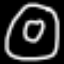
Label: donut